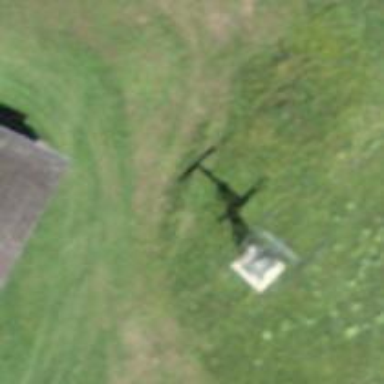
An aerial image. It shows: Pylon used for aerialway.